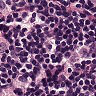
Metastatic tissue present: yes